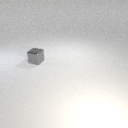
small gray metal cube